Question: I have created a new WPF application and added an event handler for Loaded event in MainWindow:
'''
Loaded += (s, e) => { throw new Exception("AAAA!"); };
'''
Then i start this application from Visual C# and the application doesn't crash nor show an uncaught exception.
I expect that it would crash and this application indeed crashes on other computers. But why does it work on mine?
Added a screenshot:
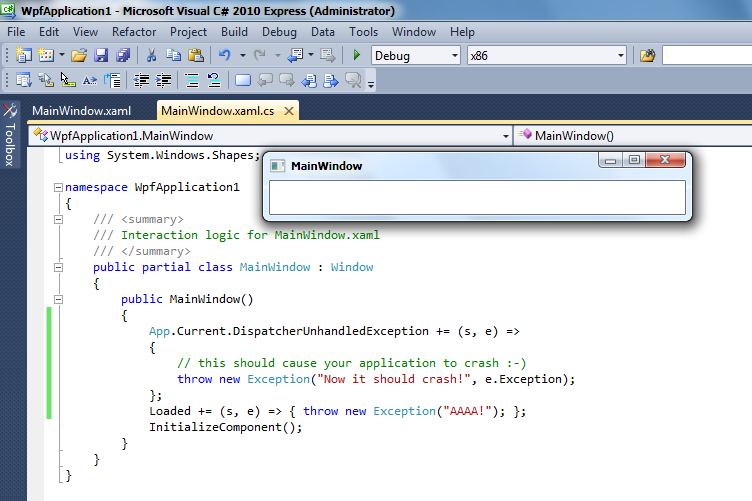
Answer: The Loaded event is propably called from a background thread. When an exception is thrown in this thread, it will be terminated, but will not affect your main application thread. This behaviour can be seen in many event handlers, e.g. a Timer_Elapsed event handler will also not affect your code generally.
This dows not mean you shouldn't care about the exceptions inside such code!